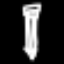
Label: pencil